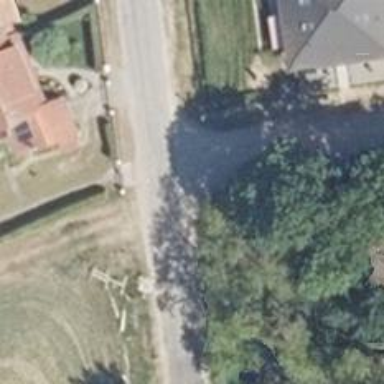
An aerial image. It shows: Asphalt road in residential area.